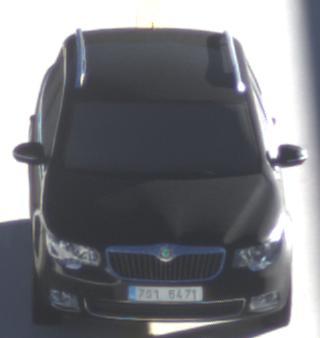
Make: Skoda
Model: Superb Combi 1.4 TSI
Detailed model: Superb (II) Combi
Model produced from: 2010/01
Model produced until: 2011/10
Doors: 5
Color: black
Road condition: dry road
Daytime: sunrise or sunset
Contrast: high contrast